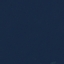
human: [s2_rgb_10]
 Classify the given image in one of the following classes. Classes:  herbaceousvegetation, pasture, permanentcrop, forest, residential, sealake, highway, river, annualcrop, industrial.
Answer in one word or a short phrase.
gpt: SeaLake